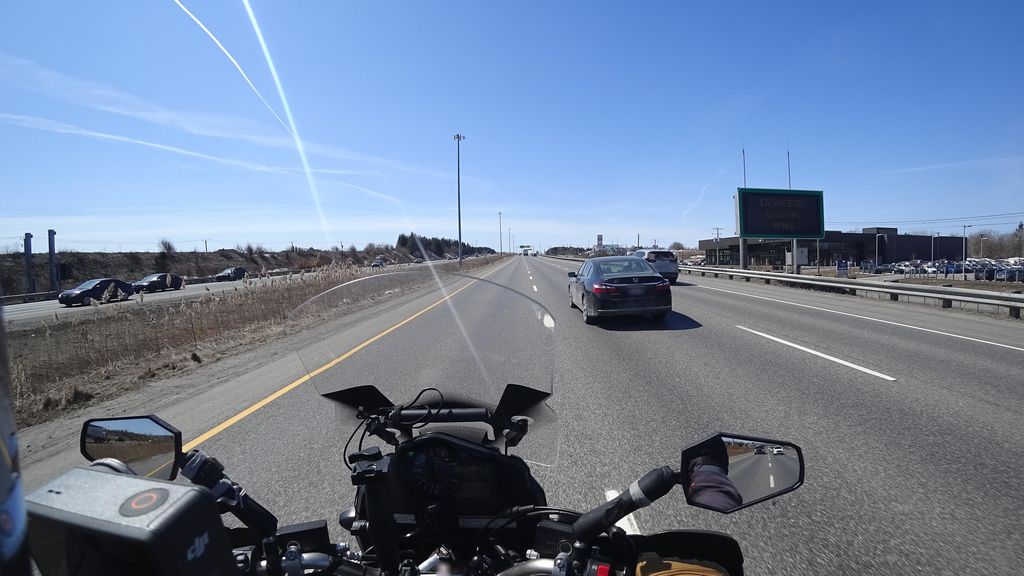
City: quebec_city